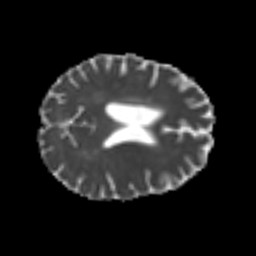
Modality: MD
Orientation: axial
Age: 53
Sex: male
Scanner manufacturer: siemens
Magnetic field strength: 3 T
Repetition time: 4.987 s
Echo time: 0.0792 s